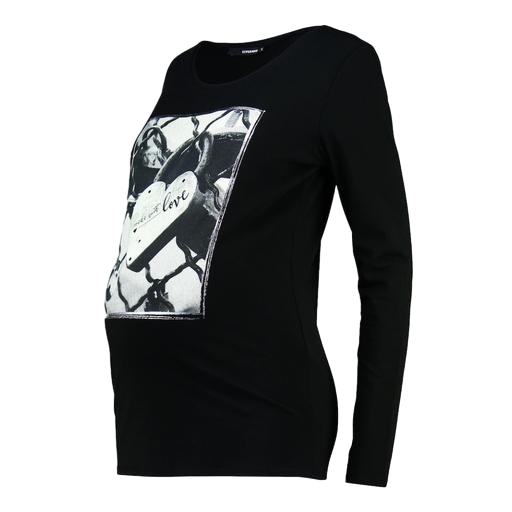
long sleeved and cameo print, belly shirt, black maternity vintage soft layering tee, white background